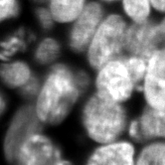
Tissue sample: ovarian
Magnification: 5.0x
Cell type: Myeloid cells
Senescence state: normal